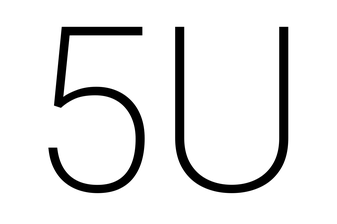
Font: Roboto_ExtraLight